Question: I have install an application in my device on which I am working. When I open the downloads folder in my device, my app Icon seems focused.
Now my question is, is it possible to make it un-focusable. As shown in image. please let me know if anyone have some suggestions for this task.
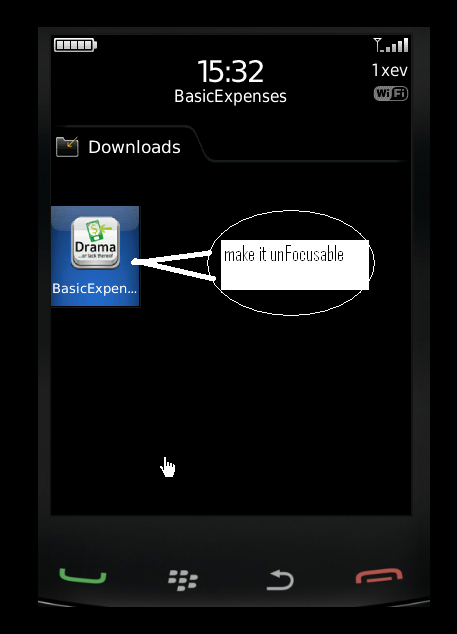
Answer: You can remove the blue background on the icon by specifying a rollover icon which has a non-transparent background in your BlackBerry Application Descriptor here:

Note that you will not be able to remove the text highlighting underneath the icon because that behaviour is controlled by the OS, which incidentally is a because otherwise your users wouldn't know when your app is focussed.